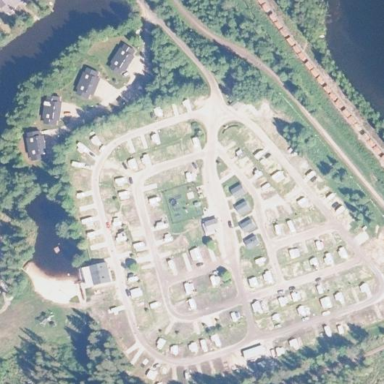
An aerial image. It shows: Caravan site with tents and caravans. The site also has sanitary dump station.